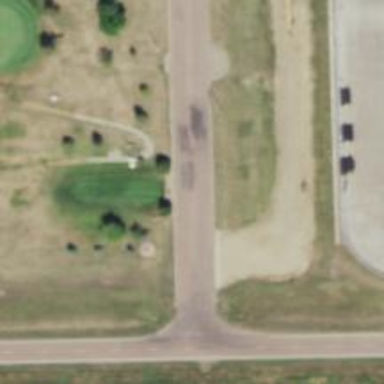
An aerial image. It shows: Service road used as golf cart path.